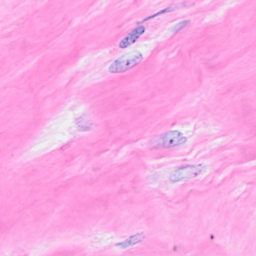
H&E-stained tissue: Breast